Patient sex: M
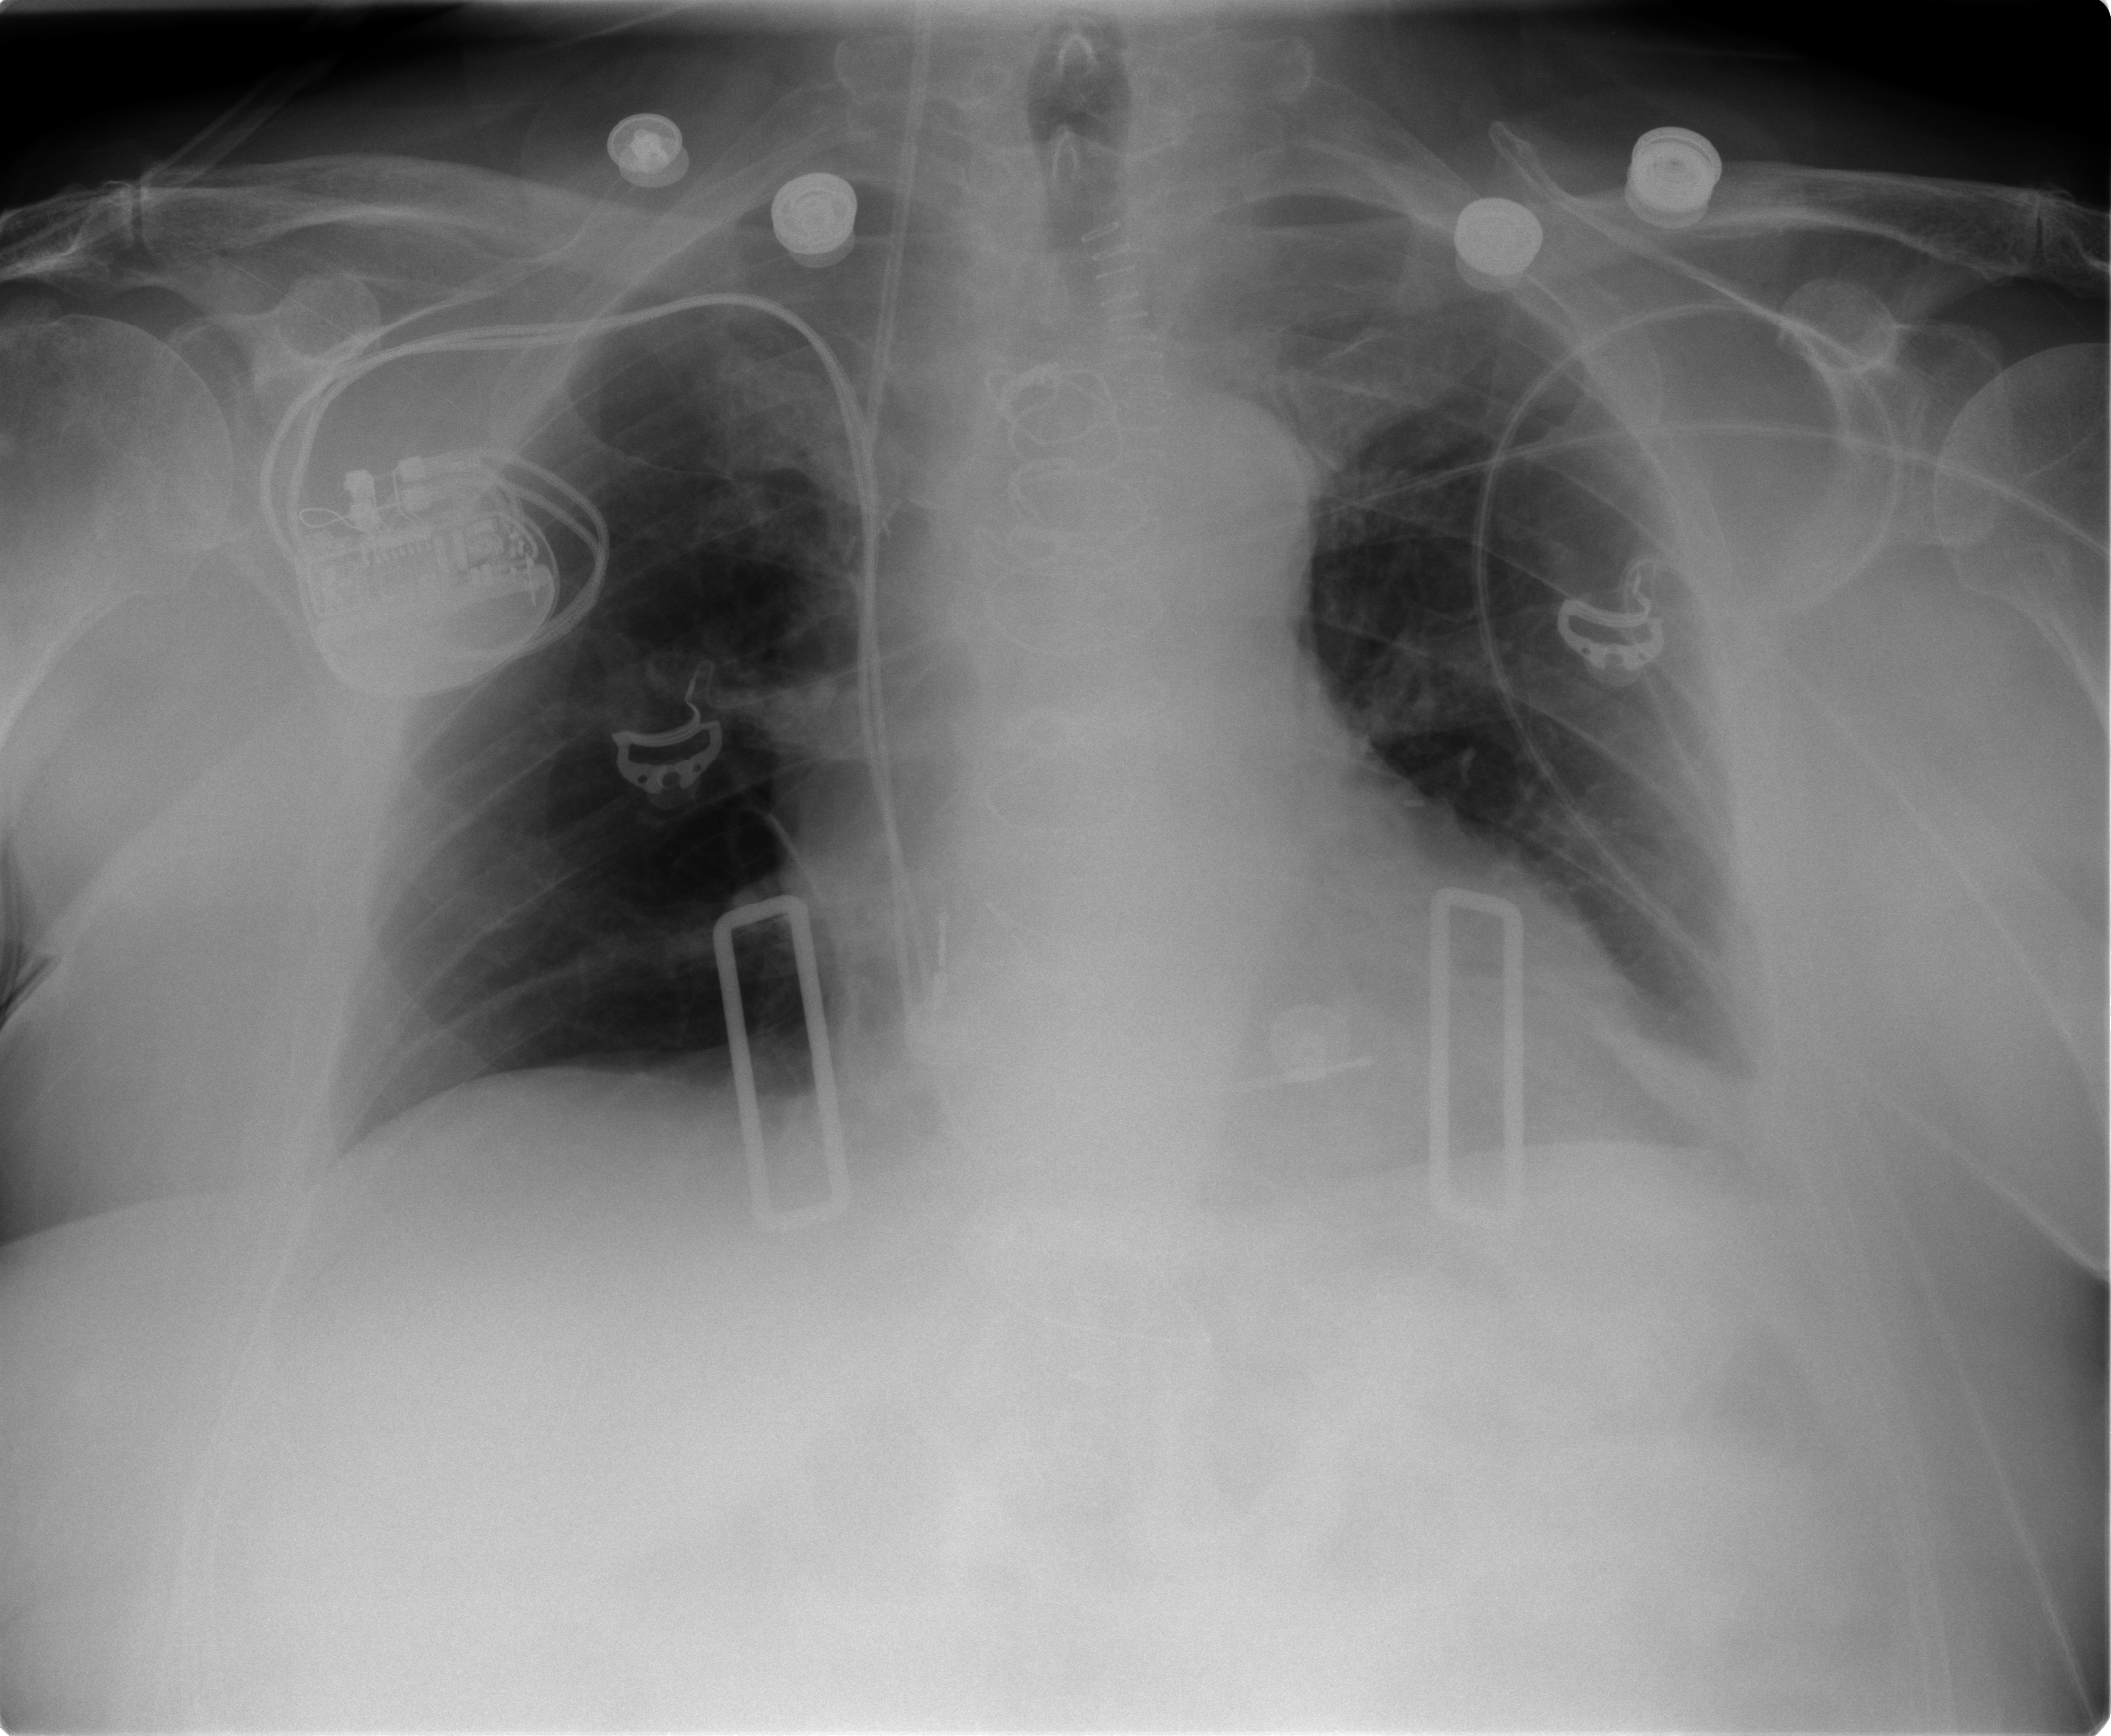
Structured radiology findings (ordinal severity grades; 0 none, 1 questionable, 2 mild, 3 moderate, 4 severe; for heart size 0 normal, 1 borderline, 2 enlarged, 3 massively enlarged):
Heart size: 2
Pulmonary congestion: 0
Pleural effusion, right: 1
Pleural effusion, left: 2
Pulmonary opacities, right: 0
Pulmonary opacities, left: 0
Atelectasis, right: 1
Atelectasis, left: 2